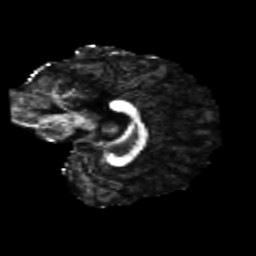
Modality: FA
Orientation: sagittal
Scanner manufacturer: siemens
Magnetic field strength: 3 T
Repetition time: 4.16 s
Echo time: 0.0806 s